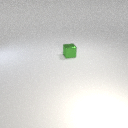
small green metal cube